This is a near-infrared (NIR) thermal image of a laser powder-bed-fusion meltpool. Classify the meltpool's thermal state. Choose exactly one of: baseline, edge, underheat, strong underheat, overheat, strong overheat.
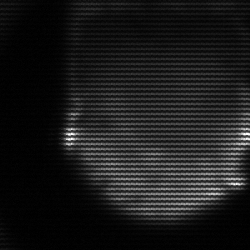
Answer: edge